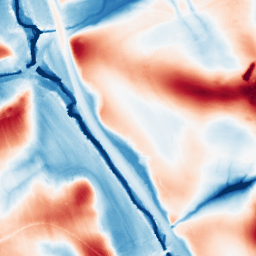
Category: edge_preserving
Decomposition family: guided
Decomposition parameters: radius: 32
eps: 0.001
Upsampling method: cubic_catmull_rom
Upsampling parameters: scale: 8
Upsampling scale: 8